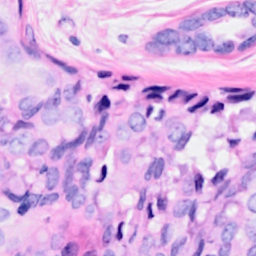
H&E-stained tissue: Breast